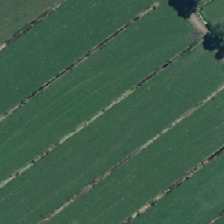
Land cover: shortrotation_cropland